Current action and preconditions to check: trajectory_clear

Your task: For each precondition in the list above, predict whether it will hold at this action.

Consider the current scene as observed from the mobile robot's camera, and analyze the predicted future states of all dynamic agents (e.g., people, animals, vehicles, or any moving entities) within the NEXT SECOND.

IMPORTANT: Only answer "very likely" if you are absolutely certain—based on strong, clear evidence—that a dynamic agent will violate the precondition in the predicted future state. Do NOT answer "very likely" for unlikely, ambiguous, or low-probability risks.

Ask yourself for each precondition: Is there a high probability, with clear and convincing evidence, that the predicted future states of any dynamic agent will interfere with the predicted future state of the currently executing action within the NEXT SECOND, causing that precondition to fail?

Assess the risk level based on these predictions. Use "likely" or "very likely" if motions create a clear risk of interference.

Use "neutral" or "improbable" if agents are nearby but their predicted paths are clearly diverging or non-conflicting.

Failure Risk Categories: "very improbable", "improbable", "neutral", "likely", "very likely"

Answer Format: Output ONLY the probability_of_failure value from these categories: "very improbable", "improbable", "neutral", "likely", "very likely"

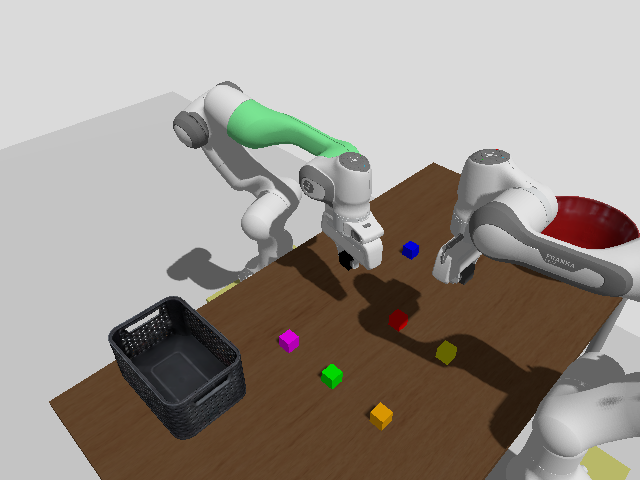

Answer: improbable